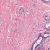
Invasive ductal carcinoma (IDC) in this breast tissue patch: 0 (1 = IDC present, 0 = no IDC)